【题型】证明题　【知识点】立体几何　【难度】medium
如图, 在四面体 \(PABC\) 中, \(D\) 为棱 \(PC\) 上一点, \(AD = \sqrt{2}\), \(AB = \frac{2\sqrt{6}}{3}\), \(BD = \frac{\sqrt{6}}{3}\), 且 \(AD \perp PC\), \(BC \perp PC\), 二面角 \(D-AB-C\) 的大小为 \(\frac{\pi}{4}\).

(1) 证明: \(AD \perp\) 平面 \(PBC\);

(2) 求 \(CD\) 的长.
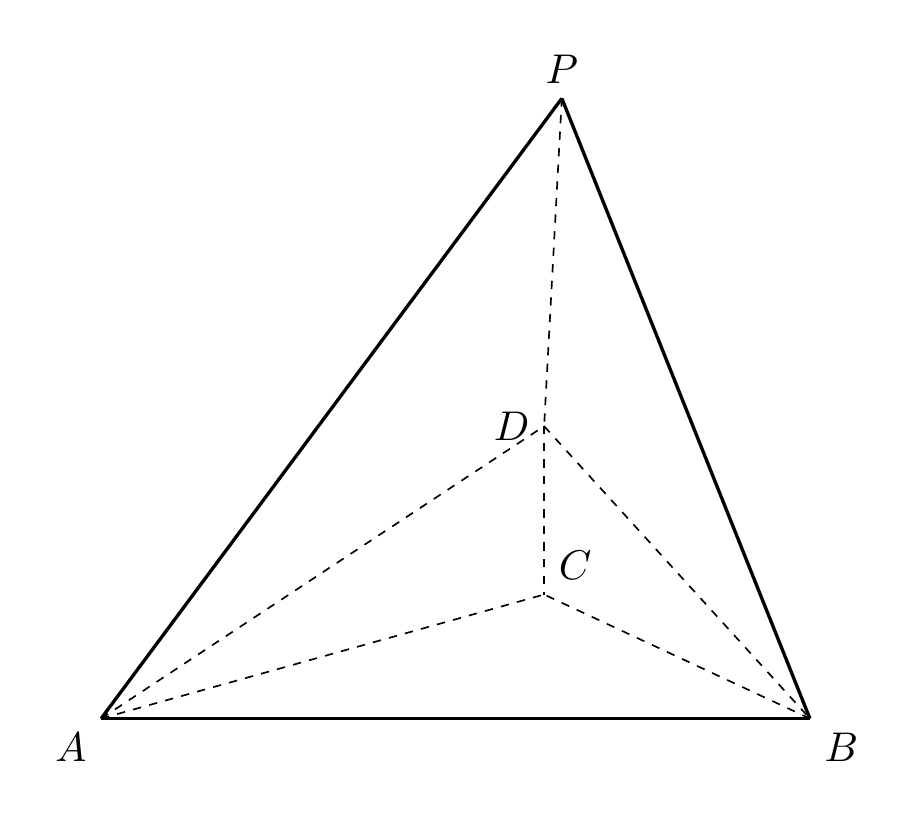
【解答】
\textbf{【答案】}
(1) 证明见解析

(2) \(\dfrac{\sqrt{14}}{7}\)

\vspace{1em}

\textbf{【解析】}
(1) 因为 \(AD = \sqrt{2}\), \(AB = \frac{2\sqrt{6}}{3}\), \(BD = \frac{\sqrt{6}}{3}\),

所以 \(AB^2 = AD^2 + BD^2\), 即 \(AD \perp BD\),

又 \(AD \perp PC\), \(BD \cap PC = D\), \(BD, PC \subset\) 平面 \(PBC\),

所以 \(AD \perp\) 平面 \(PBC\);

---

(2) 由 \(AD \perp\) 平面 \(PBC\), \(BC \subset\) 平面 \(PBC\), 所以 \(AD \perp BC\),

又 \(BC \perp PC\), \(AD \cap PC = D\), \(AD, PC \subset\) 平面 \(PAC\),

所以 \(BC \perp\) 平面 \(PAC\), \(AC \subset\) 平面 \(PAC\), 所以 \(BC \perp AC\),

把这个三棱锥换成以 \(PBC\) 作底面, 以 \(C\) 为坐标原点, 如图建立空间直角坐标系,

设 \(CD = m\), 则 \(CB = \sqrt{BD^2 - m^2} = \sqrt{\frac{2}{3} - m^2}\), 则 \(B\left(\sqrt{\frac{2}{3} - m^2},0,0\right)\), \(D(0,m,0)\),

\(A(0,m,\sqrt{2})\), \(\overrightarrow{AB} = \left(\sqrt{\frac{2}{3} - m^2},-m,-\sqrt{2}\right)\), \(\overrightarrow{DA} = (0,0,\sqrt{2})\), \(\overrightarrow{CA} = (0,m,\sqrt{2})\),

设平面 \(DAB\) 的法向量为 \(\vec{n} = (x_1,y_1,z_1)\), 则
\[
\begin{cases}
\vec{n} \cdot \overrightarrow{DA} = \sqrt{2}z_1 = 0 \\
\vec{n} \cdot \overrightarrow{AB} = \sqrt{\frac{2}{3} - m^2}x_1 - my_1 - \sqrt{2}z_1 = 0
\end{cases},
\]
令 \(y_1 = \sqrt{\frac{2}{3} - m^2}\), 则 \(x_1 = m, z_1 = 0\), 所以 \(\vec{n} = \left(m,\sqrt{\frac{2}{3} - m^2},0\right)\),

设平面 \(ABC\) 的法向量为 \(\vec{m} = (x_2,y_2,z_2)\), 则
\[
\begin{cases}
\vec{m} \cdot \overrightarrow{CA} = my_2 + \sqrt{2}z_2 = 0 \\
\vec{m} \cdot \overrightarrow{AB} = \sqrt{\frac{2}{3} - m^2}x_2 - my_2 - \sqrt{2}z_2 = 0
\end{cases},
\]
令 \(y_2 = \sqrt{2}\), 则 \(z_2 = -m, x_2 = 0\), 所以 \(\vec{m} = (0,\sqrt{2},-m)\),

因为二面角 \(D-AB-C\) 的大小为 \(\frac{\pi}{4}\),

所以
\[
|\cos\langle \vec{n},\vec{m} \rangle| = \frac{|\vec{n} \cdot \vec{m}|}{|\vec{n}||\vec{m}|} = \frac{\sqrt{2}\sqrt{\frac{2}{3} - m^2}}{\sqrt{\frac{2}{3}} \times \sqrt{2 + m^2}} = \frac{\sqrt{2}}{2},
\]
解得 \(m = \frac{\sqrt{14}}{7}\).

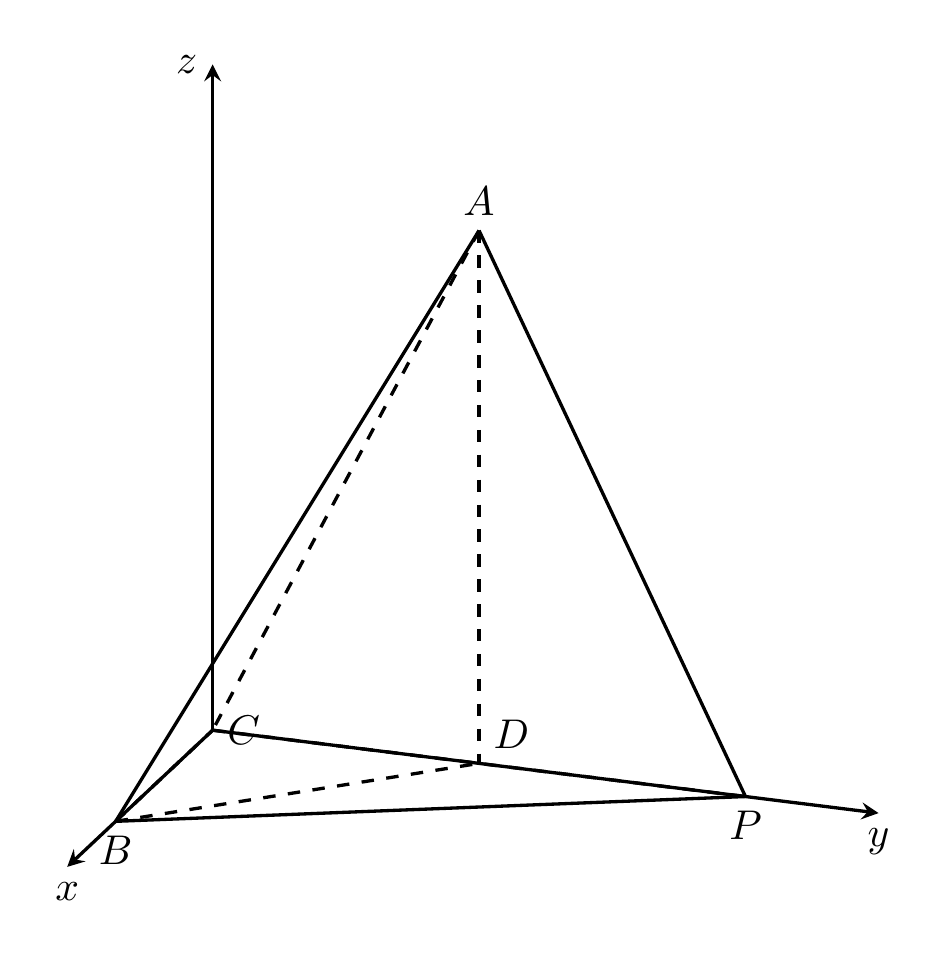